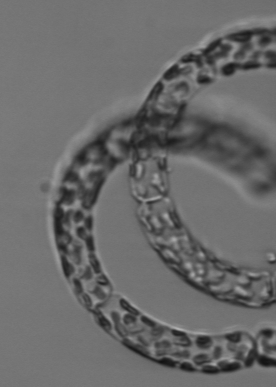
Label: Guinardia_striata